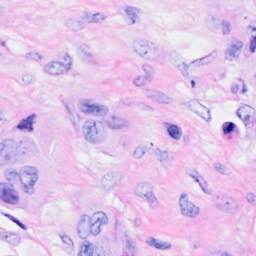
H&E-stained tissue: Breast